Question: I have this object (removed unrelated attributes):
'''
HFAppointment; id: 0xd8ec6f0 <x-coredata://2AA46AB1-11AF-431B-9289-63DEFCDAFED6/HFAppointment/p2> ; data: {
cost = 60;
deleted = 0;
})
'''
Along with this simple bit of code:
'''
[appointment setDeleted:[NSNumber numberWithInt:1]];
[appointment setCost:[NSNumber numberWithInt:1]];
'''
The problem is that after running this code I get:
'''
HFAppointment; id: 0xd8ec6f0 <x-coredata://2AA46AB1-11AF-431B-9289-63DEFCDAFED6/HFAppointment/p2> ; data: {
cost = 1;
deleted = 0;
})
'''
The 'NSManagedObject' subclass looks like this:
Header:
'''
#import <Foundation/Foundation.h>
#import <CoreData/CoreData.h>
@interface HFAppointment : NSManagedObject
@property (nonatomic, retain) NSNumber * cost;
@property (nonatomic, retain) NSNumber * deleted;
@end
'''
Implementation:
'''
#import "HFAppointment.h"
@implementation HFAppointment
@dynamic cost;
@dynamic deleted;
@end
'''
And that's it, I have no custom setters or getters for that class. I searched the whole project for occurences of 'deleted' and it's only used in predicates, there's no other class using that setter.
I have tried deleting and recreating the 'NSManagedObject' subclass with no success. I also tried deleting the app from the simulator and did a clean build to no avail.
For the record, the 'deleted' attribute looks like this (changing to Integer 32 and/or removing the default value and/or using 'int32_t' instead of 'NSNumber' has no effect):

Any ideas?
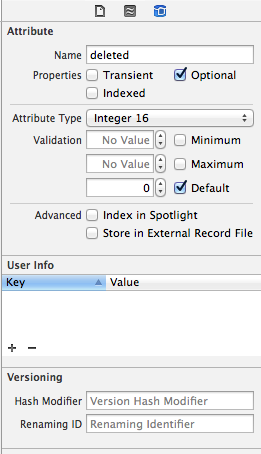
Answer: After endlessly searching for countless hours, turns out the solution was simple, although obscure.
<URL> led me to find out that 'deleted' is apparently a reserved keyword in CoreData. Simply renaming the attribute fixed the problem. I can't find a list of those keywords to back up my answer so if someone is aware of such a list, please feel free to post it.
The <URL> does sort of mention 'optional', 'transient' and 'readOnly', but that's all I could find and it's less than clear that they must not be used.
The deeply annoying part is that XCode never issued any sort of warning related to this so it really was guess work.